Question: I have a system in which lot of threads produces logs which are to be inserted in to a NoSql backend. In order to reduce the network traffic, I introduced a buffer in between the server and backend.
environment is:
Java, JSP, Spring MVC, JDK 1.7
Apache-tomcat-6
The buffer used is ConcurrentLinkedQueue in java. Also implemented a DBPushThread to get logs from queue in every 5 seconds and insert them to backened. We used offer() for insertion and poll() for popping. As per javadoc of poll() - <URL>, it will retrieves the element and update the head of the queue. So this node never gets referenced and eventually garbage collected.
I ran the server for 1 day and observed that the server is too sluggish over time. Took a heap dump(hprof) of the server using JVisualVM and while analyzing observed that there are more than 15,000,00 instances of ConcurrentLinkedQueue$Node objects. On checking the instance view, I can see the LinkedList node value(property "item") and its reference to next node (property "next") is set to null for most of the objects. Means these Node objects are candidate for Garbage collection, but it is not happening and dereferenced Node objects piled up in the memory.

Addition code snippet
'''
public void add(Log log) {
buffer.offer(log);
}
'''
Retrieving contents from the queue(here max index is always specified as the queue size)
'''
public List<Log> getContents(int maxIndex) {
List<Log> logs = new LinkedList<Log>();
for (int i = 0; i < maxIndex; i++) {
Log log = buffer.poll();
logs.add(Log);
}
return logs;
}
'''
I made only buffer(which is the singleton queue) as an instance variable. All others are local scope to the function.
Is it a bug with JDK 1.7 that the abandoned nodes are never get garbage collected?
OR
Do I need to implement an Object pooling in ConcurrentLinkedQueue? If so, how can I achieve it?
OR
Is it a bug with my code ?
Please guide.
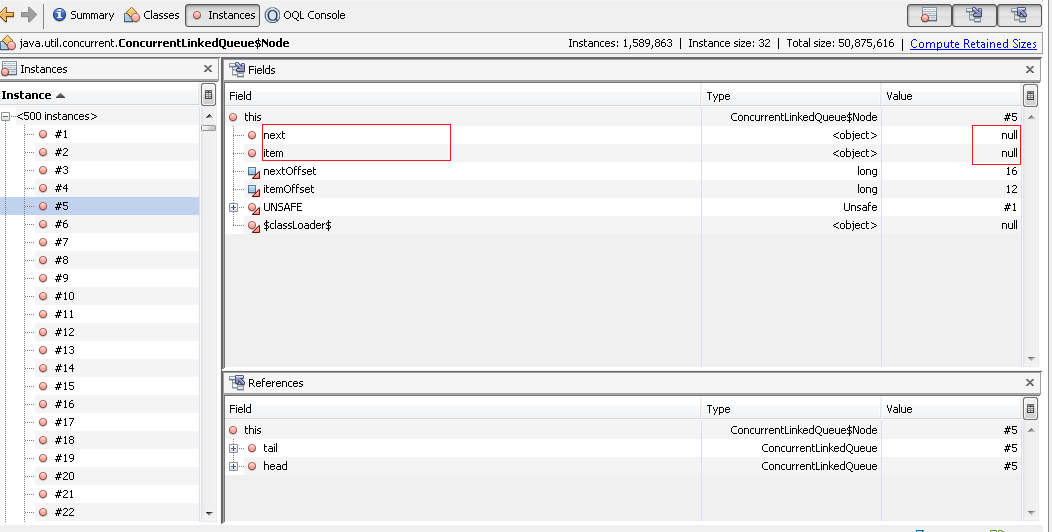
Answer: As the8472 pointed, analyzed the dump and observed that it is not an issue with ConcurrentLinkedQueue's poll() and offer() methods.
In our architecture, concurrentLinkedQueue acts as a buffer in which logs are piled up and a DBPushThread will fetch the logs from CL Queue and insert them to backend storage. The backend used is elastic search.
Due to intermittent stability/scaling issues with elastic search, the DBPushThread insertion of logs to elasticsearch fails and thrown an exception. We were throwing that exception. Since it is thread, it will be an UnCaughtException and the parent thread never gets notified.
So lot of logs get injected to CL Queue but nothing polled from CL Queue( as DBPushThread died). By handling the elastic search issues and catching the exceptions while inserting data to elastic search, we were able to fix this issue.
We monitored system for approx one month and the memory footprint is consistent. Thanks the8472 for guiding me in right direction